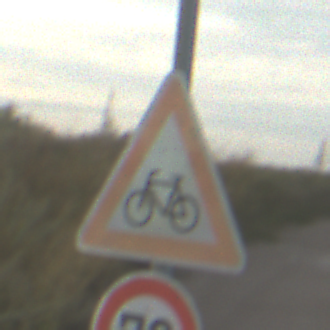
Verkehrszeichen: RadverkehrRechts
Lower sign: Geschwindigkeit70
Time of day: SunriseSunset
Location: Outdoor (RoadRail)
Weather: PartlyCloudy
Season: NotSpecified
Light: Natural